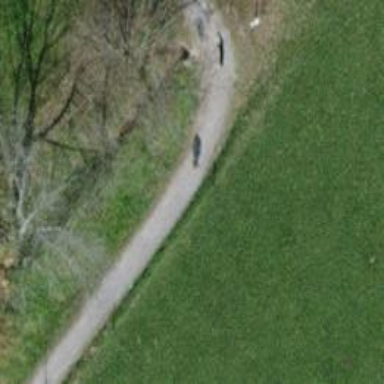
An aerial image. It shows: Brown bench in the vicinity.